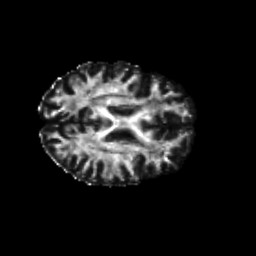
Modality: FA
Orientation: axial
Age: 27
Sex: male
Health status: healthy
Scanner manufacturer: siemens
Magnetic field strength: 3 T
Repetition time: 10.8 s
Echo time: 0.082 s